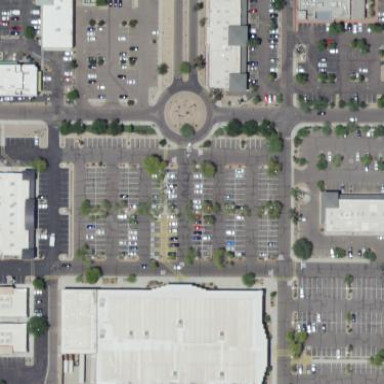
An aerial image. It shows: Retail area.